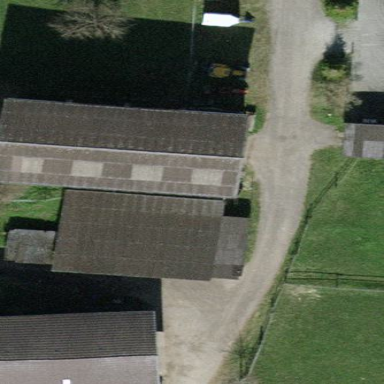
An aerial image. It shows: Gabled roof on farm auxiliary building.